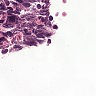
Metastatic tissue present: no